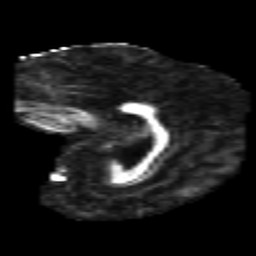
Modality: FA
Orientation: sagittal
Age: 44
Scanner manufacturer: philips
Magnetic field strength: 3 T
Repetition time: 8.6 s
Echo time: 0.127 s